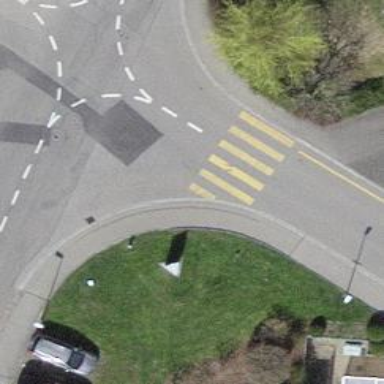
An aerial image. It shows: Uncontrolled zebra crossing with notable zebra markings.